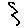
Label: zigzag